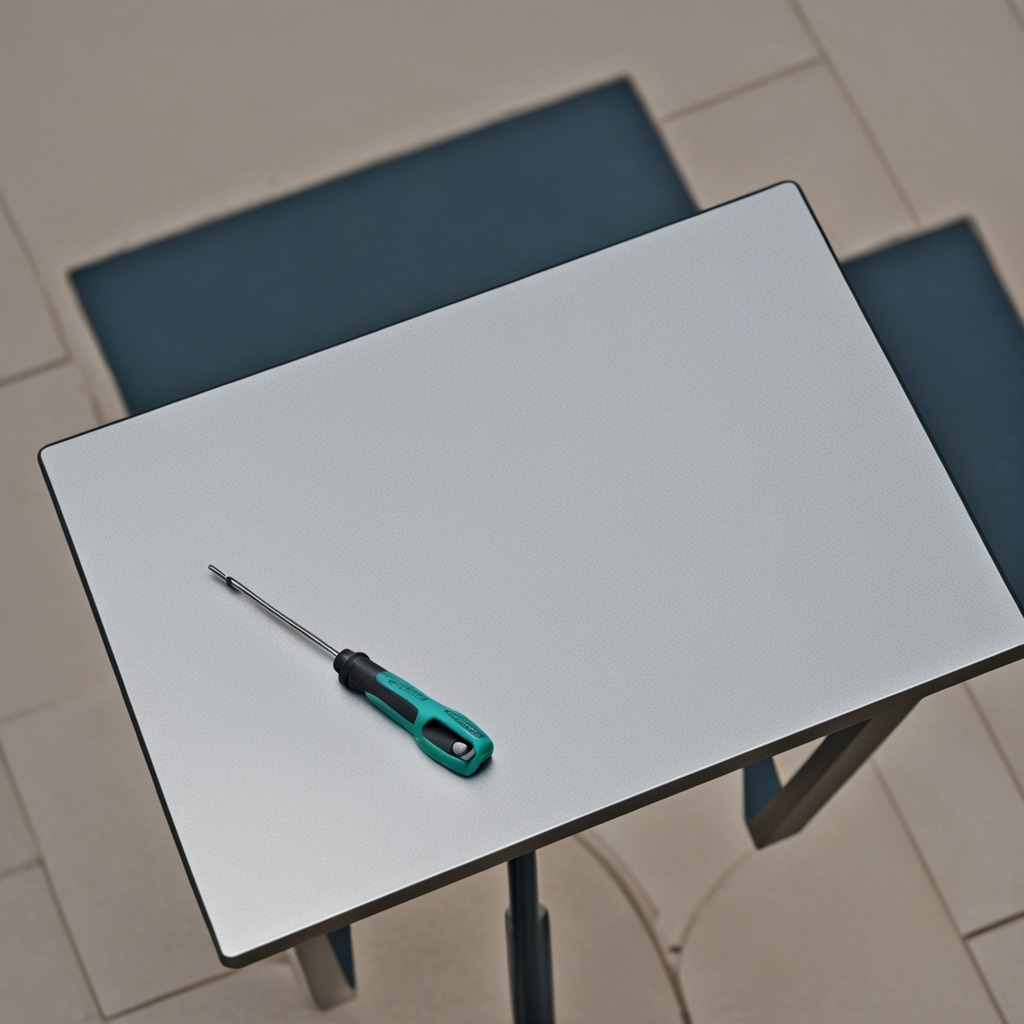
A screwdriver is lying on the table.